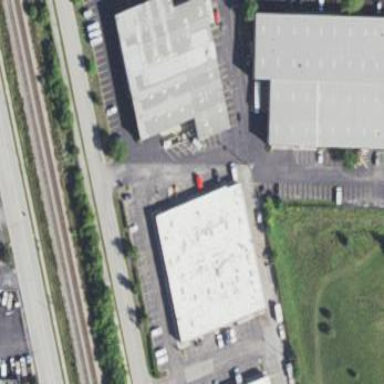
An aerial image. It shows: Industrial building.